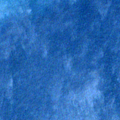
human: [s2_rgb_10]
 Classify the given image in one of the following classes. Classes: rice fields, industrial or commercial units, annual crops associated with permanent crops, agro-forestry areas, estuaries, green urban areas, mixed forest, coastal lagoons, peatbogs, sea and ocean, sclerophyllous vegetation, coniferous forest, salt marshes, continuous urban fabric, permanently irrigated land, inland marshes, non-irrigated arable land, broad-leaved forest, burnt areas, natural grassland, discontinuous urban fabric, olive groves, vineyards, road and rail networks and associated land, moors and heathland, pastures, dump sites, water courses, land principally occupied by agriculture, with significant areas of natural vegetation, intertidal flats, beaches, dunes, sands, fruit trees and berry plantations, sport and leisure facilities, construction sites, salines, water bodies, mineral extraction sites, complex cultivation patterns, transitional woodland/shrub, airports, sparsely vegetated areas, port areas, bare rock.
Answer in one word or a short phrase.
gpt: sea and ocean